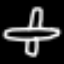
Label: airplane